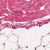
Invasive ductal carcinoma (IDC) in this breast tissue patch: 0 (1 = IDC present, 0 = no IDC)